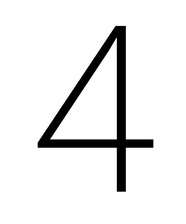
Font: Roboto_ExtraLight